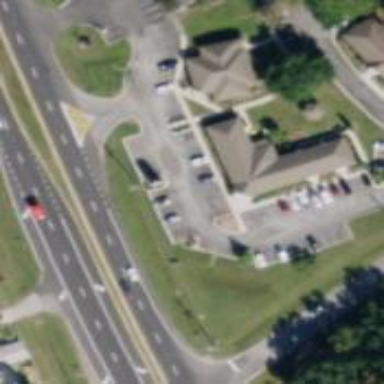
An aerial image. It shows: Clinic.